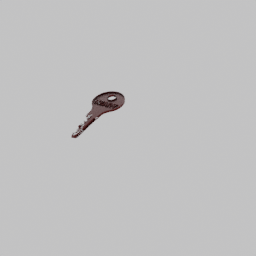
Label: tools